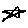
Label: star